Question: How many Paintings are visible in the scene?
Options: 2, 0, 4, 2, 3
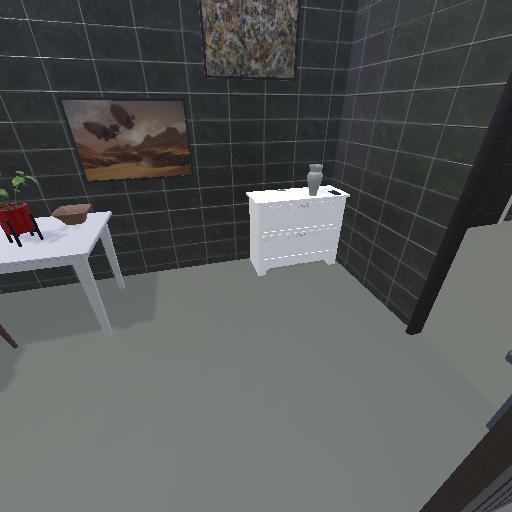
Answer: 2